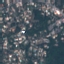
Label: Residential